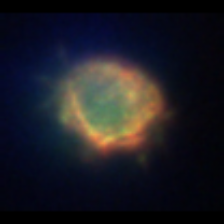
Taxon: Ciliates
Group: Other